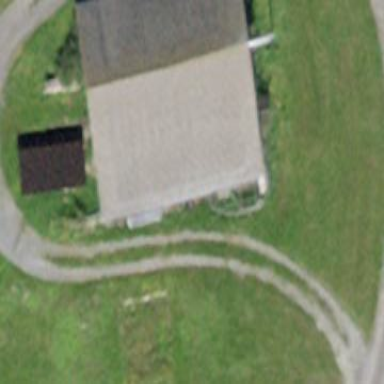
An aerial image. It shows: Building with tiled roof.